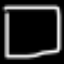
Label: square